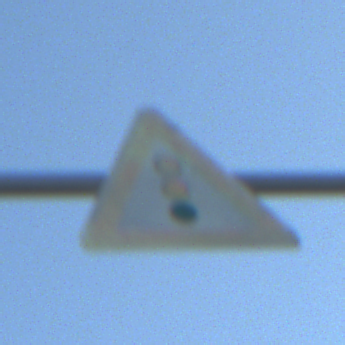
Verkehrszeichen: Lichtzeichenanlage
Umgebung: Outdoor, Nature
Tageszeit: MorningAfternoon
Wetter: Clear
Licht: Natural
Jahreszeit: NotSpecified
Kontrast: HighContrast